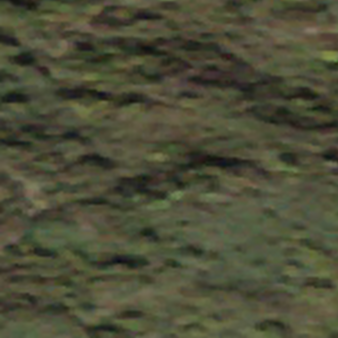
Label: other